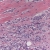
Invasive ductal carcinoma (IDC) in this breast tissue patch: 1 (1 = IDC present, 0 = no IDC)